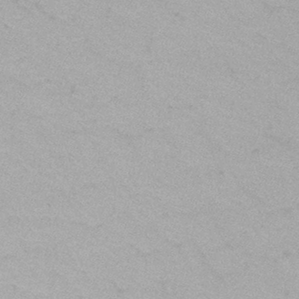
Label: frost